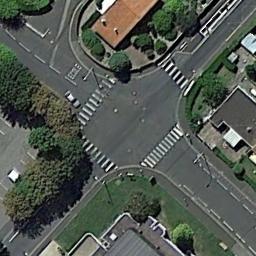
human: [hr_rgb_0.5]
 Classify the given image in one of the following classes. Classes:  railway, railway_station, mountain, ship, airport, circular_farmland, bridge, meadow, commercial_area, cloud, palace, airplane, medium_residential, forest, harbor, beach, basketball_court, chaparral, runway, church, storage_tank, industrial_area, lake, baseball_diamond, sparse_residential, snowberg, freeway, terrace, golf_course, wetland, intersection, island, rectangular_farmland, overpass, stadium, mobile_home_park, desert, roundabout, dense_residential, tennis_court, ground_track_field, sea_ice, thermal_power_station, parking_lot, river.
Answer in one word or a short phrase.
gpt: intersection